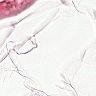
Metastatic tissue present: no